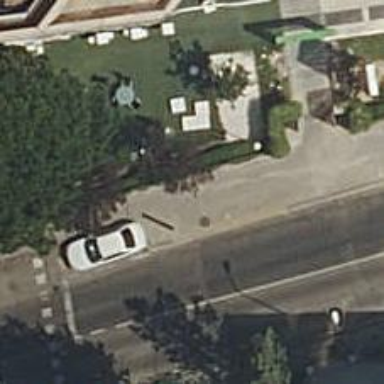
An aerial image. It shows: Bus stop with sheltered platform for public transport.